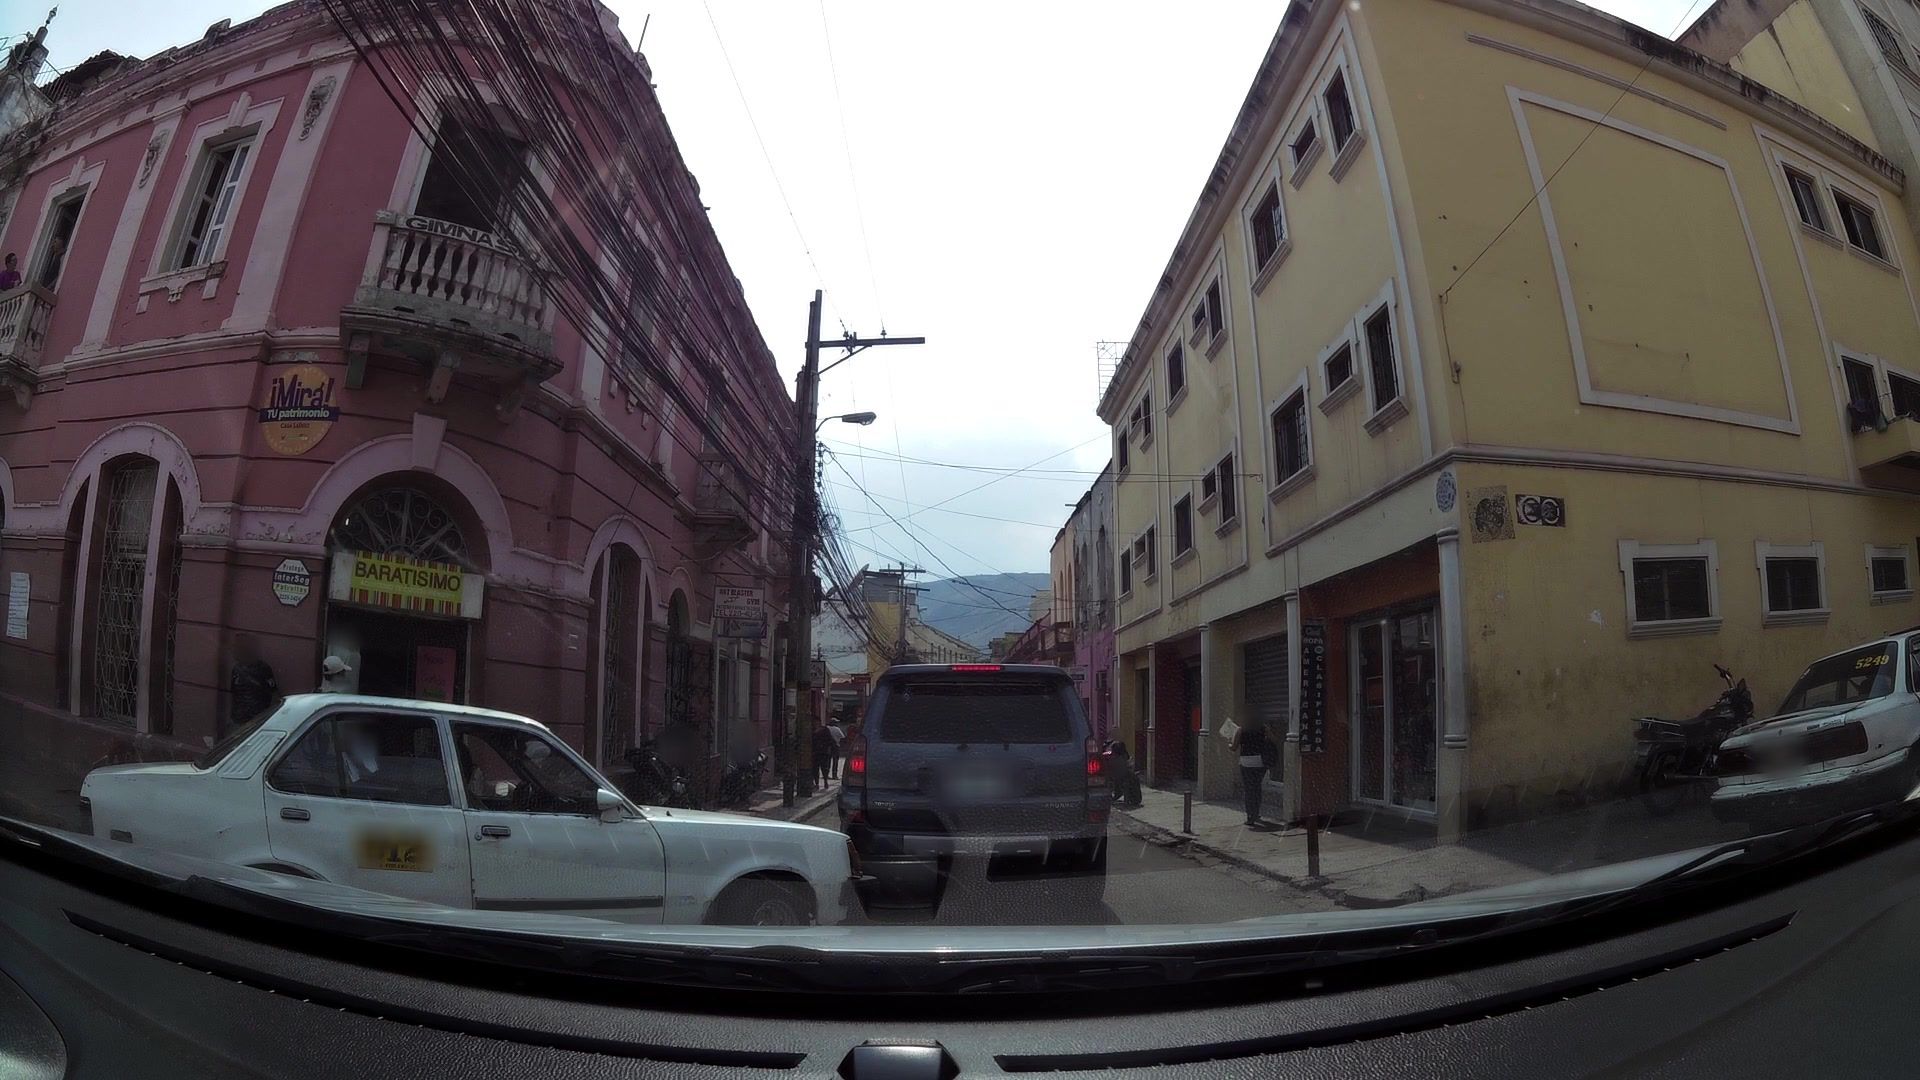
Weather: cloudy
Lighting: day
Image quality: good
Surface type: driving surface
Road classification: unclassified, residential
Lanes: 1.0
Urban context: urban centre
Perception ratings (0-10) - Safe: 5.19, Lively: 8.55, Beautiful: 2.7, Boring: 3.17, Depressing: 5.28, Wealthy: 3.53